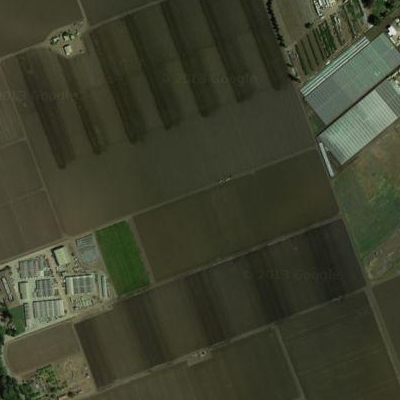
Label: bField